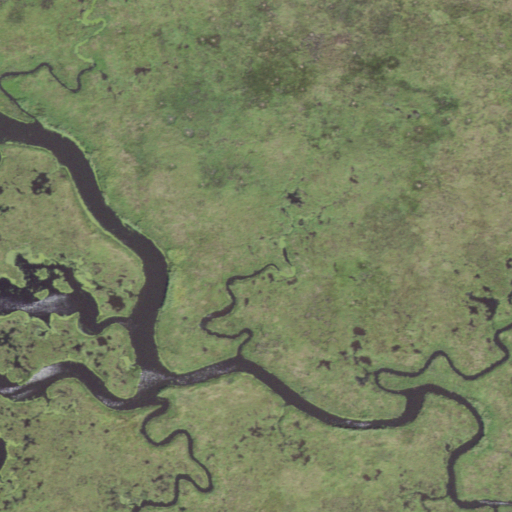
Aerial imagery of island in Louisiana named Saint Catherines Island containing herbaceous wetlands and open water